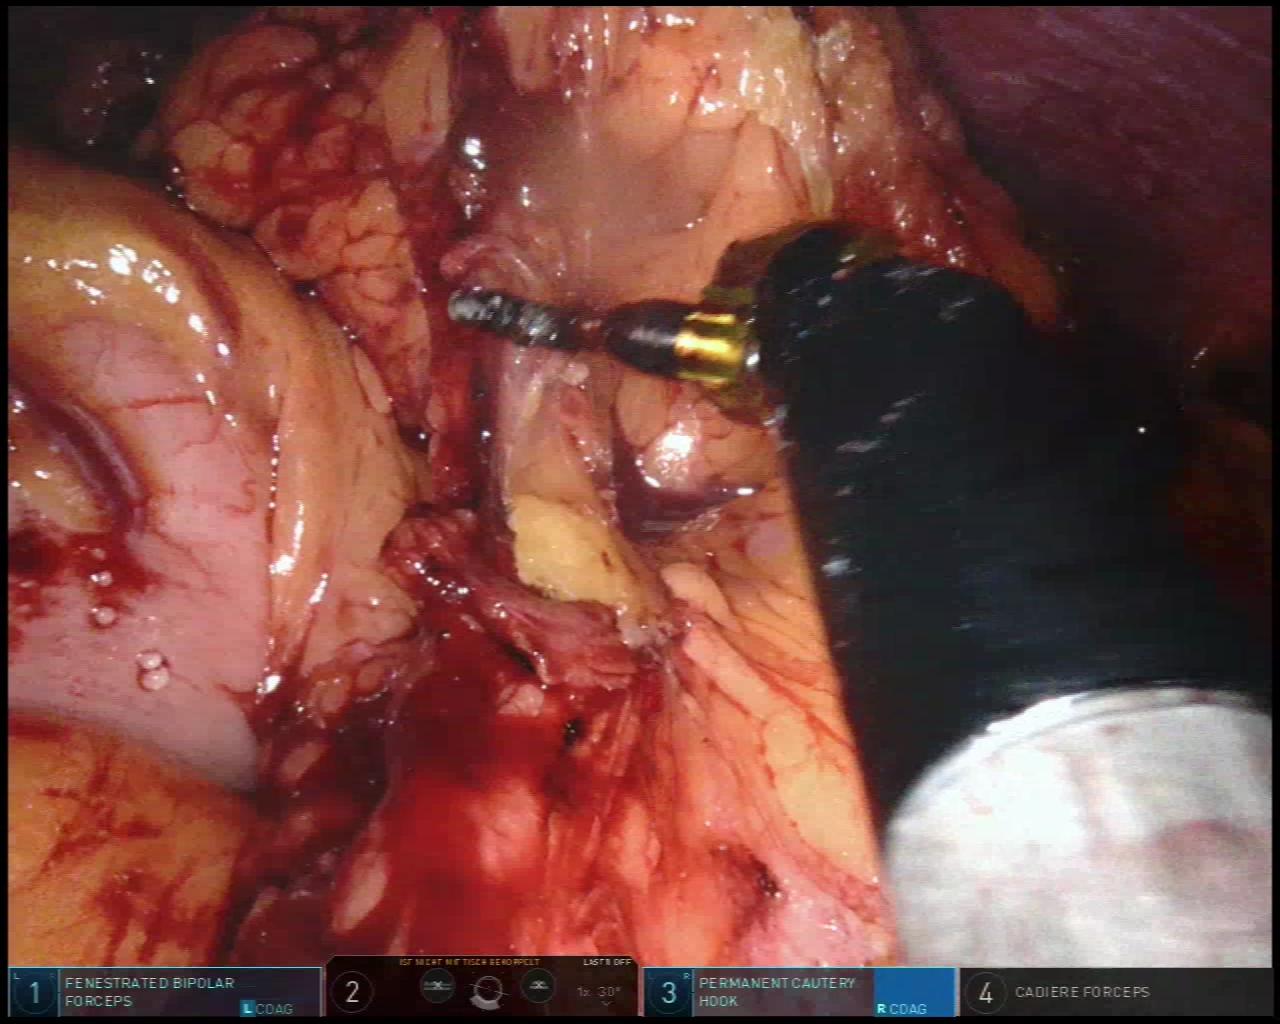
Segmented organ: stomach
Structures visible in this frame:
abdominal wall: yes
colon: yes
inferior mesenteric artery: no
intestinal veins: no
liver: no
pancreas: no
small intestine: no
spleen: no
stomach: yes
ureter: no
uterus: no
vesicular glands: no